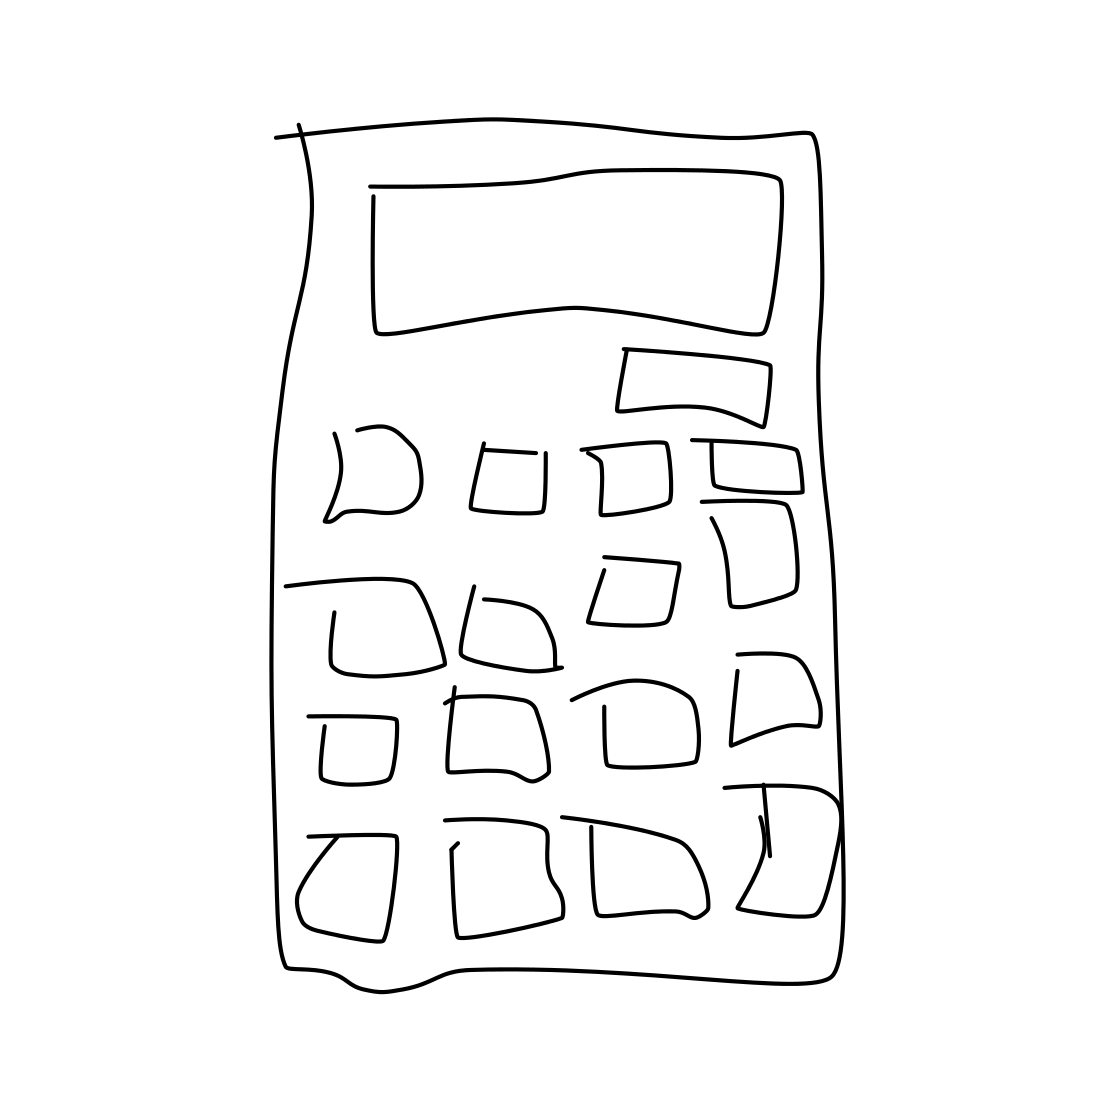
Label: calculator